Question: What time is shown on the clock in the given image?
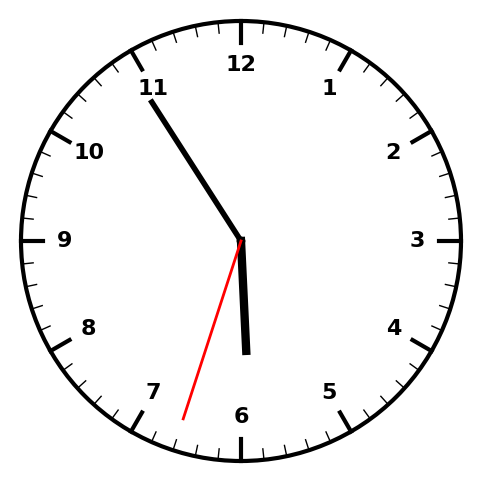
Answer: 05:54:33